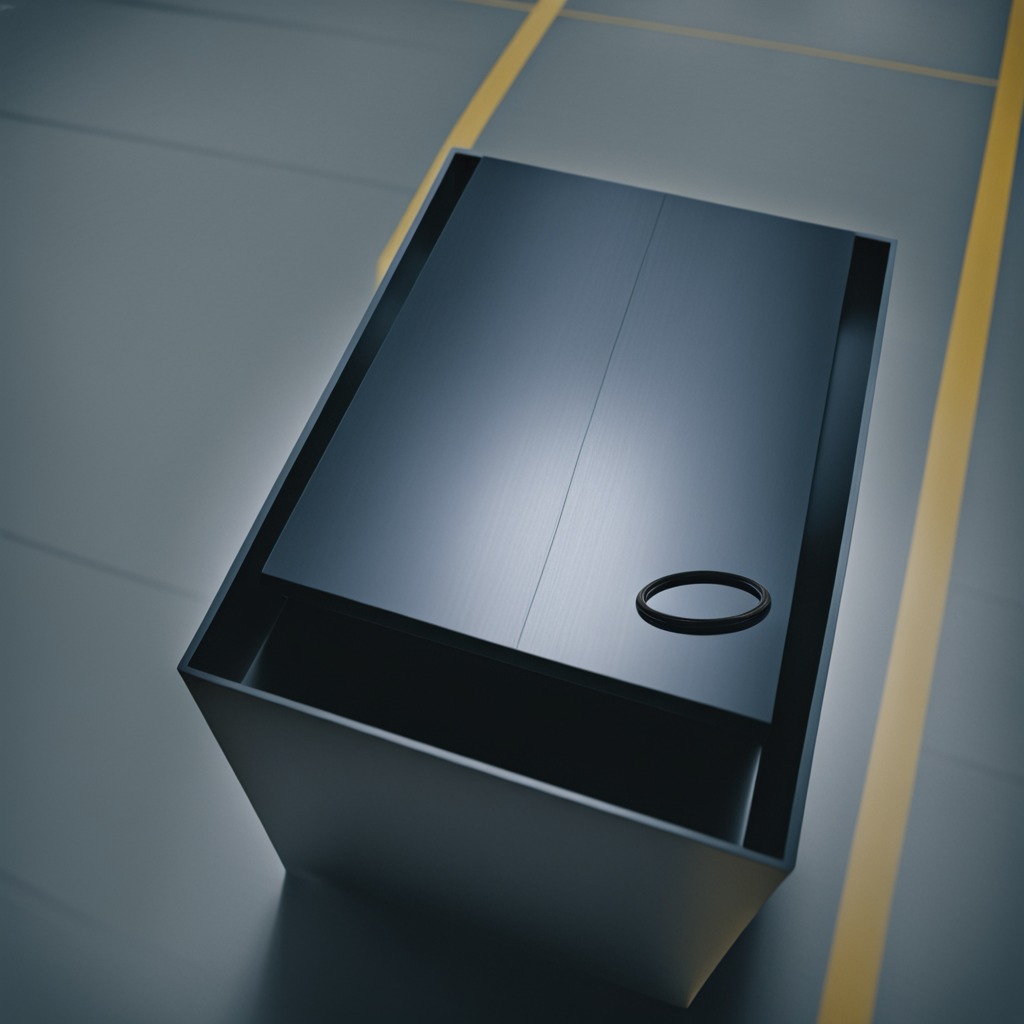
A rubber O-ring is lying on a toolbox surface in an airplane hangar workshop 8K.